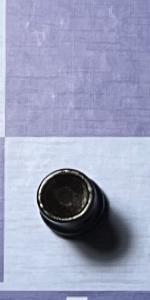
Label: Rook_Black